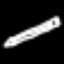
Label: pencil